Question: I want to present dynamically generated (PHP, XML) questionnaires to the user in the browser like this:
1. The left column will will always be a number, the middle and the right column may swap position in some questionnaires.
2. There will be questionnaires with 200 items or so over multiple pages.
3. The width of the container (rounded corners) is fixed at 800px at this time, BUT
4. it has to be flexible / fluid in the near future for being displayed on mobile devices like iPad and iPhone
I experimented both with a '<table>' based and a '<div>' based layout:
The '<table>' was clean and simple, but with lots of overhead and not very flexible, e.g. if I swapped middle and right column for item #2 only...
The '<div>' based layout was sleeker, I let the containers float, but have to set the 'divs' to a fixed width in order to get them align in columns. In a fluid design, I do not know the widths in advance, which will be a mess then...
to the pros:
1. '<table>' or '<div>', regarding my requirements above, what would you prefer?
2. is there some magic tool to make this nice and easy?
3. would you rather serve the raw data and let a client-side script (jQuery) do the positioning instead?
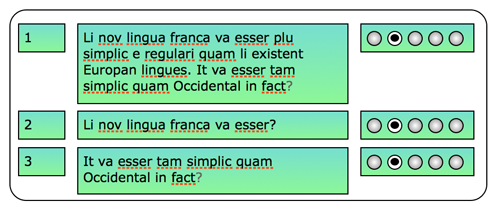
Answer: Here's a code example: <URL>
Either use a wrapping div or a list element
'''
<div class="parent">
<div class="row">
<div class="col1">1</div>
<div class="col2">Content</div>
<div class="col3"><input type="radio"/></div>
</div>
</div>
'''